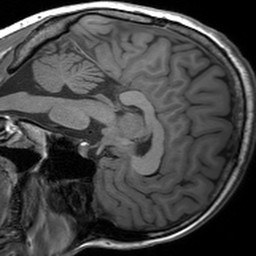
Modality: T1w
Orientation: sagittal
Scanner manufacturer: siemens
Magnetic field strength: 3 T
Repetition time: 1.54 s
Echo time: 0.00234 s